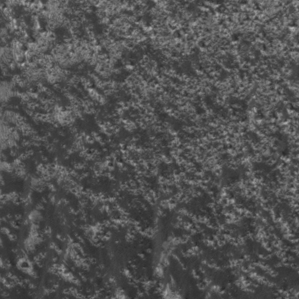
Label: frost